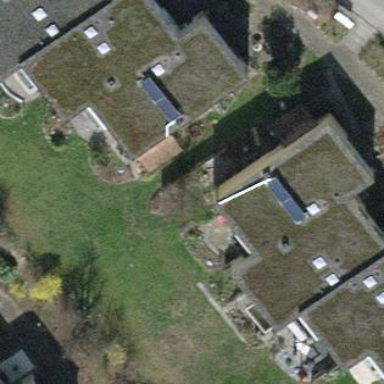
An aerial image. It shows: Terrace building.